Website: apple
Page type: payment
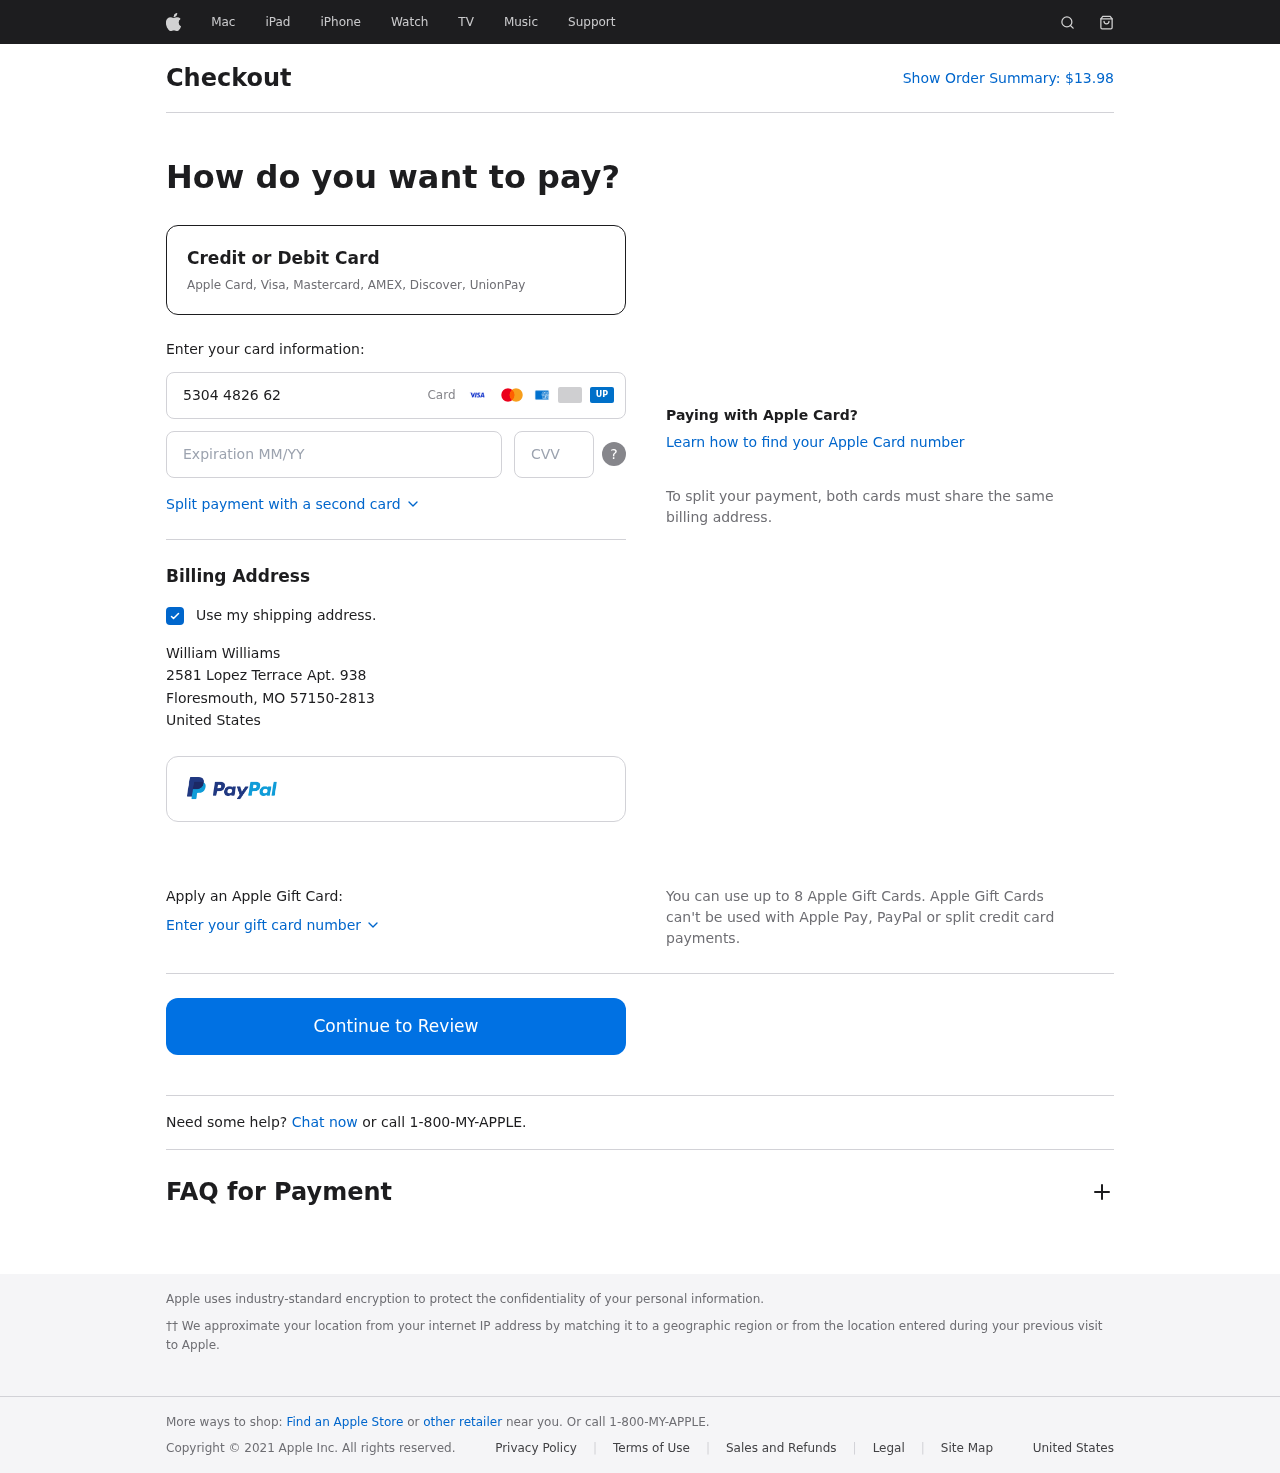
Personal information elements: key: PII_CARD_CVV
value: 641
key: PII_CARD_EXPIRY
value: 07/26
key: PII_CARD_NUMBER
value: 5304 4826 6201 5769
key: PII_CITY
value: Floresmouth
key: PII_COUNTRY
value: United States
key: PII_FULLNAME
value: William Williams
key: PII_POSTCODE_FULL
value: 57150-2813
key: PII_STATE_ABBR
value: MO
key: PII_STREET
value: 2581 Lopez Terrace Apt. 938
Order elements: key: ORDER_TOTAL
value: $13.98